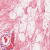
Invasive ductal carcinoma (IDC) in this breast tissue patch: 0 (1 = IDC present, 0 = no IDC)